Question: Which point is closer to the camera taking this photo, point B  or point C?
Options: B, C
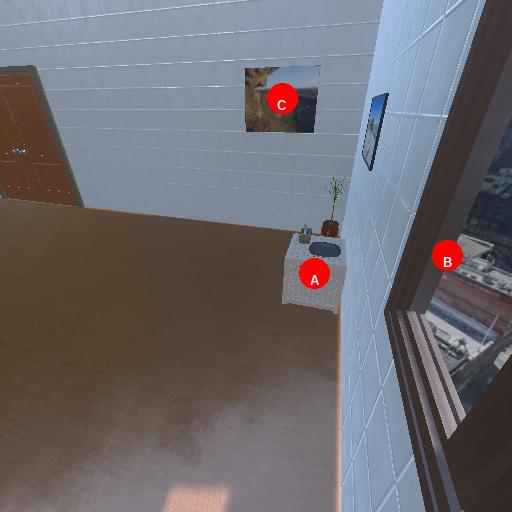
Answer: B